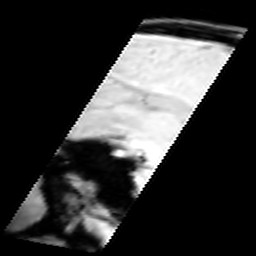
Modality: inplaneT1
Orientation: sagittal
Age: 20
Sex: female